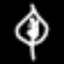
Label: leaf